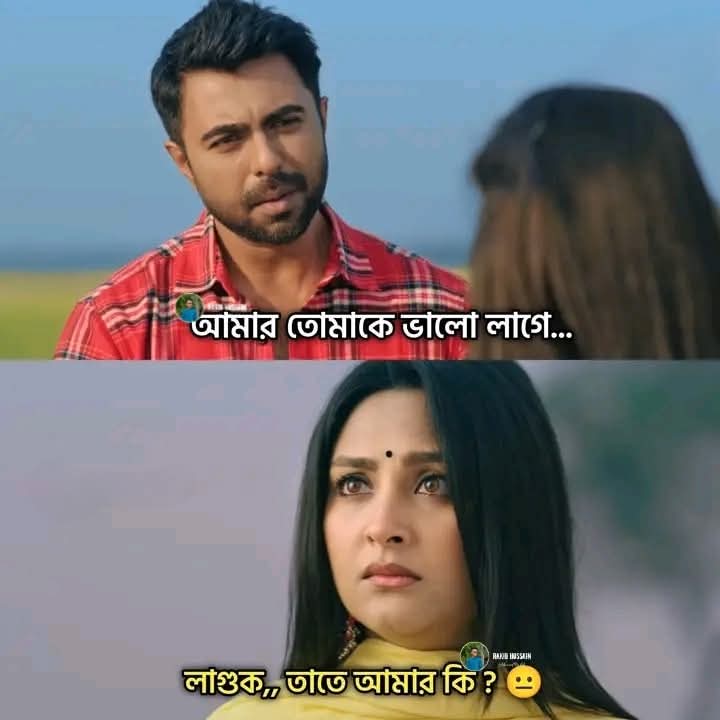
Text: আমার তোমাকে ভালো লাগে...
লাগুক,, তাতে আমার কি?

Label: Non Hate